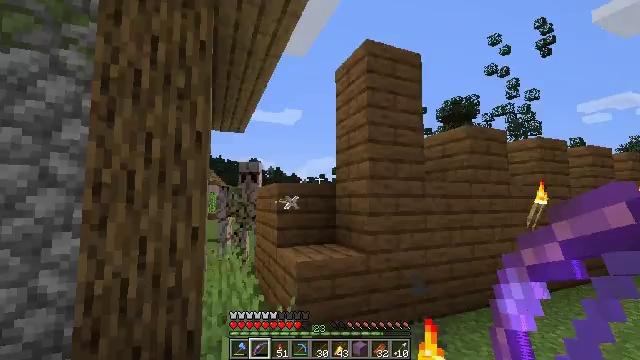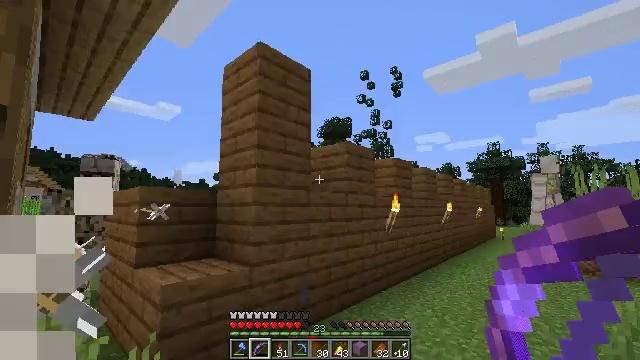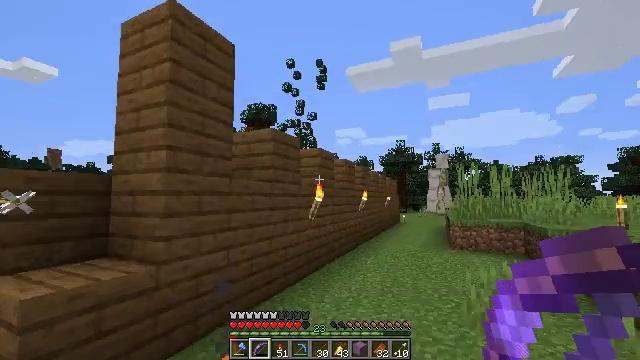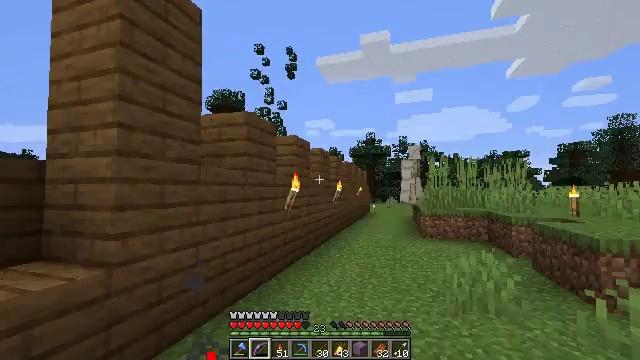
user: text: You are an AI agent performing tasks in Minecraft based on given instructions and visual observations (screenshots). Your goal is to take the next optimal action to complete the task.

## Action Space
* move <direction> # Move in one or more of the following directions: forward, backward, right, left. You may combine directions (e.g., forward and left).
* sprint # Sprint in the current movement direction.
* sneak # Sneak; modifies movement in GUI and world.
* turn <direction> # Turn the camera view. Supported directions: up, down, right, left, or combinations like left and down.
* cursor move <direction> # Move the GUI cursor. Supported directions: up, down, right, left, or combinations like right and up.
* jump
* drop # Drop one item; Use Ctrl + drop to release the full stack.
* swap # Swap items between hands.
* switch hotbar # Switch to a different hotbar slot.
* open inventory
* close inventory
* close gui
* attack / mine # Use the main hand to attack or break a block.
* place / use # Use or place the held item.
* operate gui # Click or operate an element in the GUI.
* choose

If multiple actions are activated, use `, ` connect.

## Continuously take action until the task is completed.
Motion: motion action
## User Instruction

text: Destroy the guardian.
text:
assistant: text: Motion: move forward, turn right and up
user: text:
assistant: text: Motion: move forward, turn right and down
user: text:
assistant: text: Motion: move forward and move left, turn right and down
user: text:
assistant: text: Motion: no_op